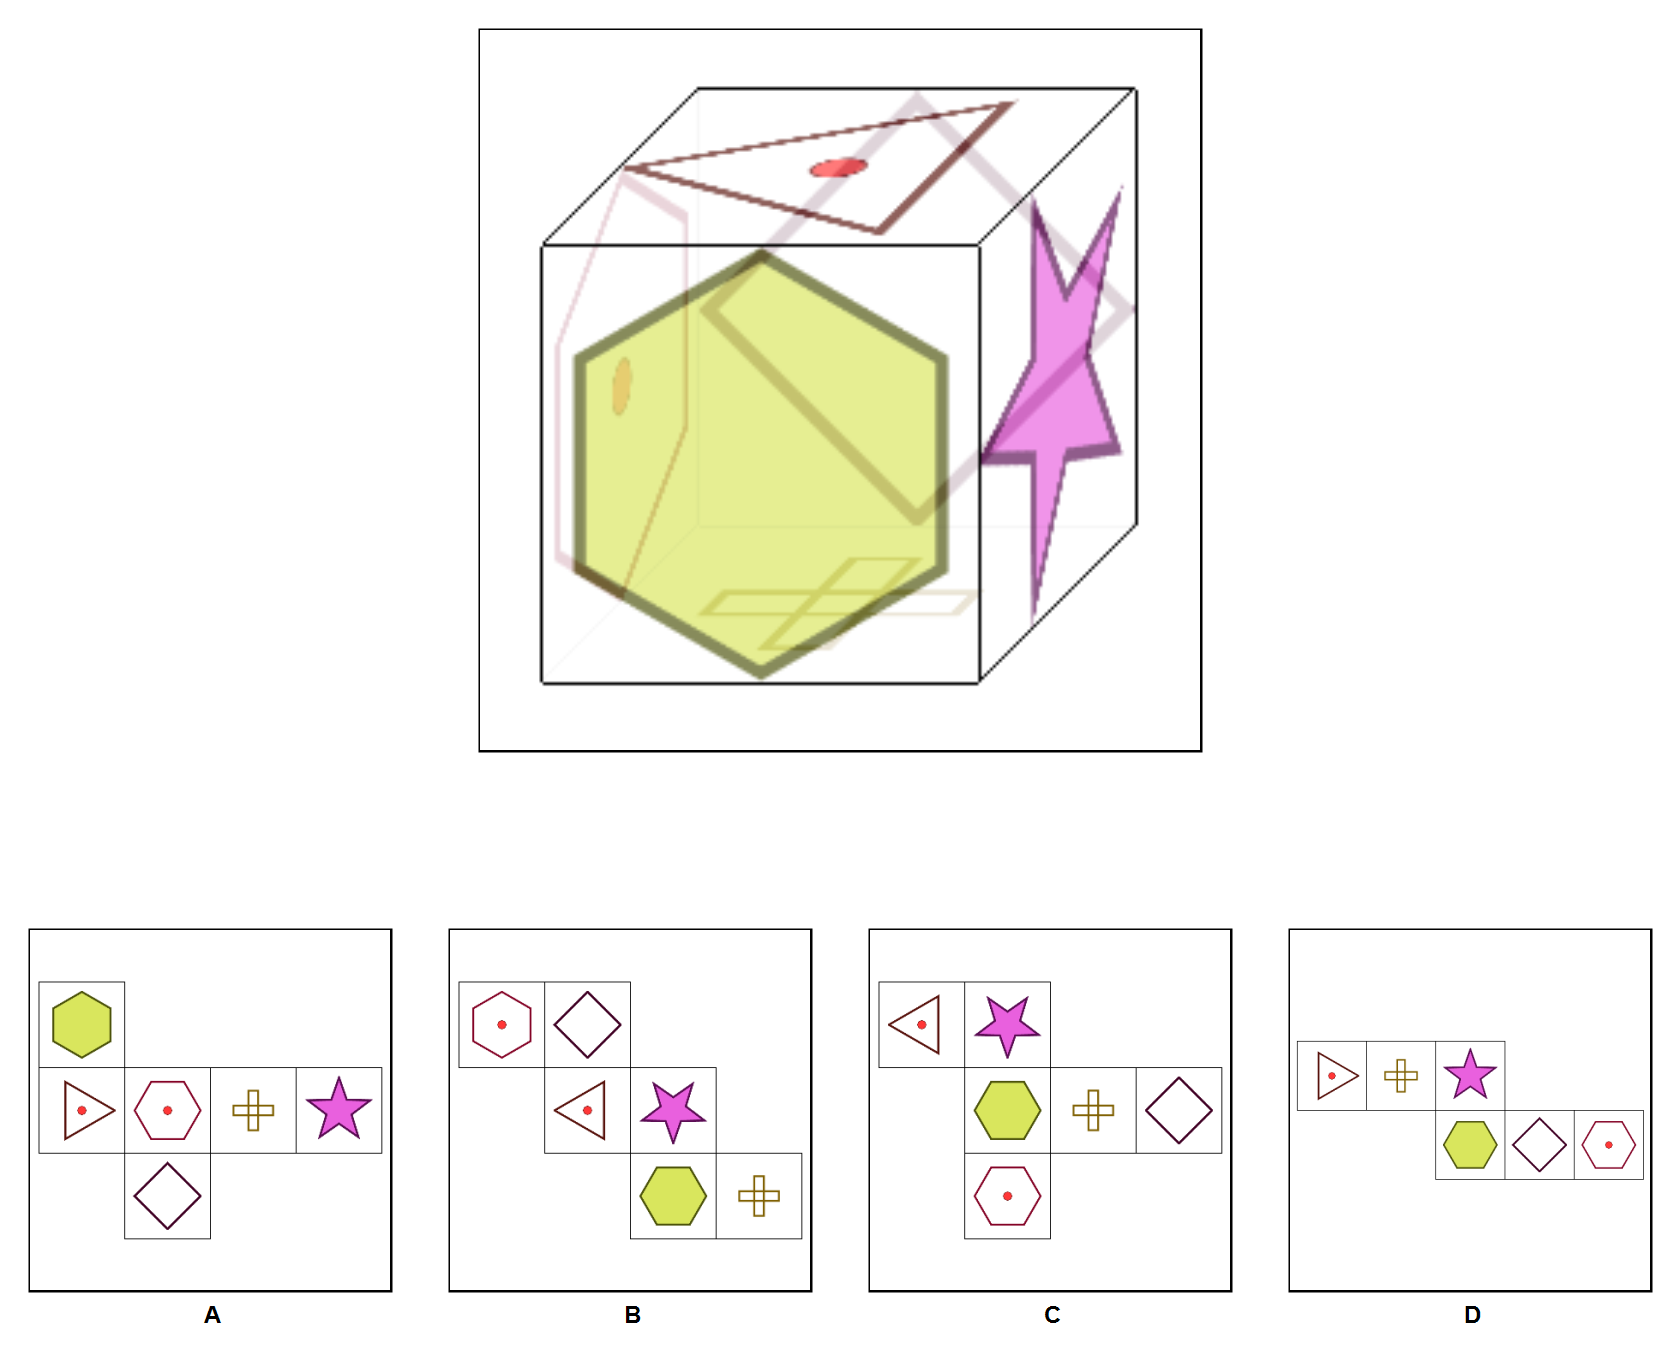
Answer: D